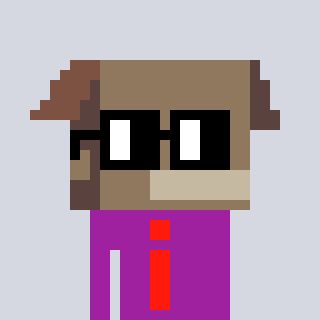
a pixel art character with square black glasses, a box-shaped head and a magenta-colored body on a cool background